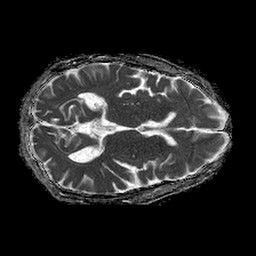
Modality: ADC
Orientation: axial
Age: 62
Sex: male
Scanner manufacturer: philips
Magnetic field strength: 1.5 T
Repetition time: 4.6 s
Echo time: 0.08517 s